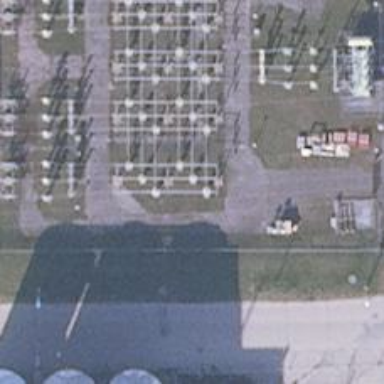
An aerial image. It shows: Busbar power line.